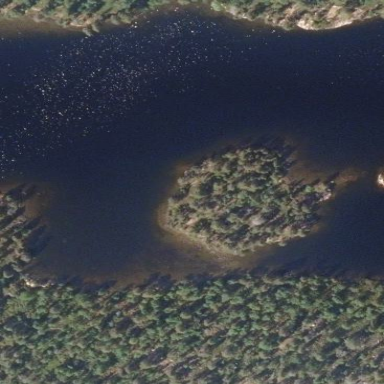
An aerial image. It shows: Islet.